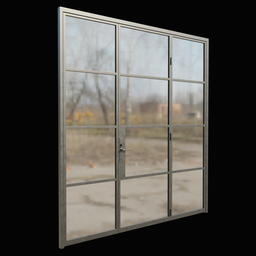
Label: architecture